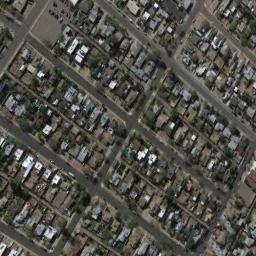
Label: dense_residential